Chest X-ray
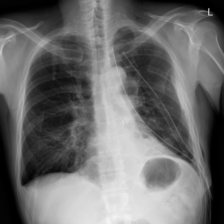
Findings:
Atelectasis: negative
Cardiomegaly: negative
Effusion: negative
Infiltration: negative
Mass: negative
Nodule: negative
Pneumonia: negative
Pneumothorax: positive
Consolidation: negative
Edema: negative
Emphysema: negative
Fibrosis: negative
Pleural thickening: negative
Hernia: negative